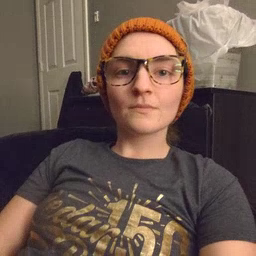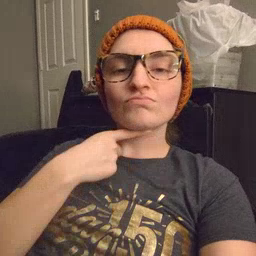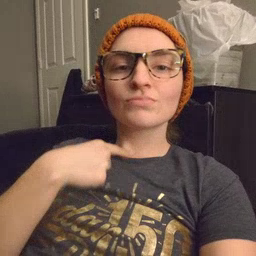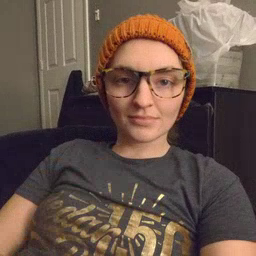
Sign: thirsty